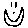
Label: smiley face